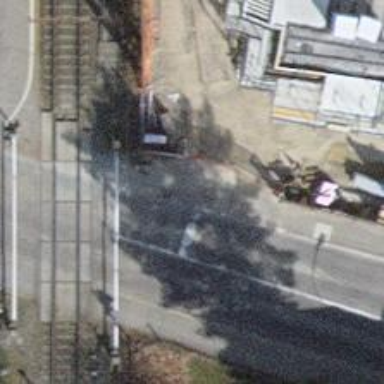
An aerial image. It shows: Asphalt sidewalk along the footway.